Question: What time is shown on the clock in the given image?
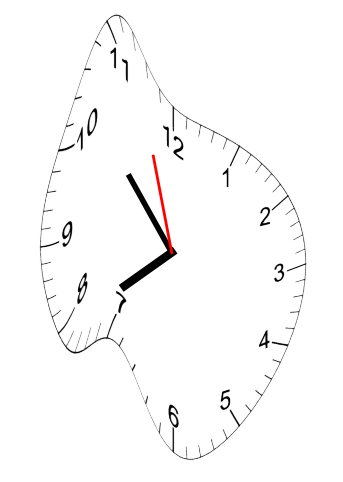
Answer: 07:52:57